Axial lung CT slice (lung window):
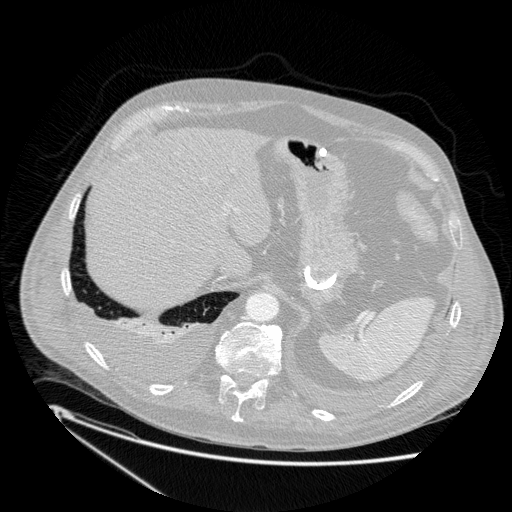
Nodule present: no